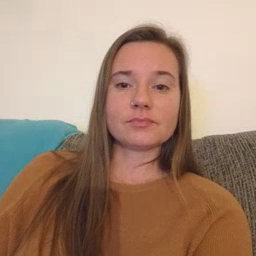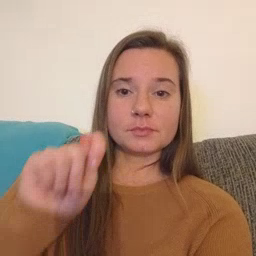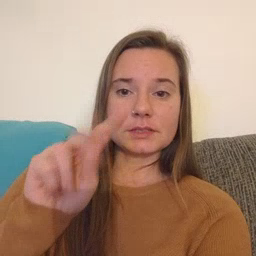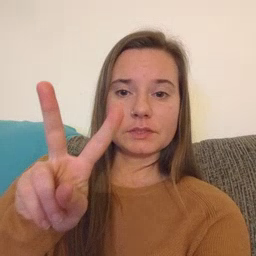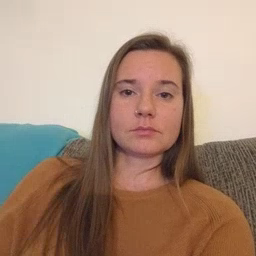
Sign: TV